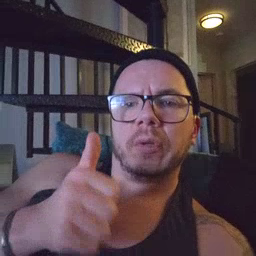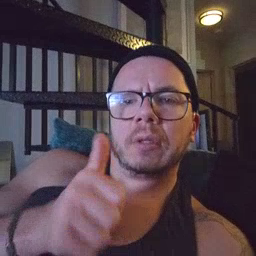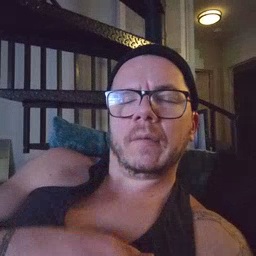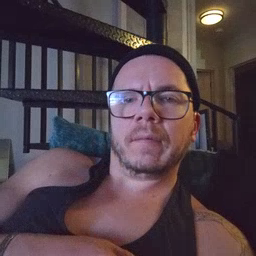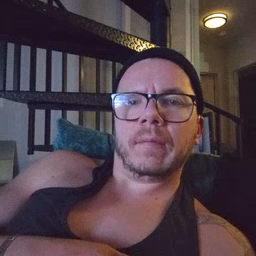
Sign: yourself